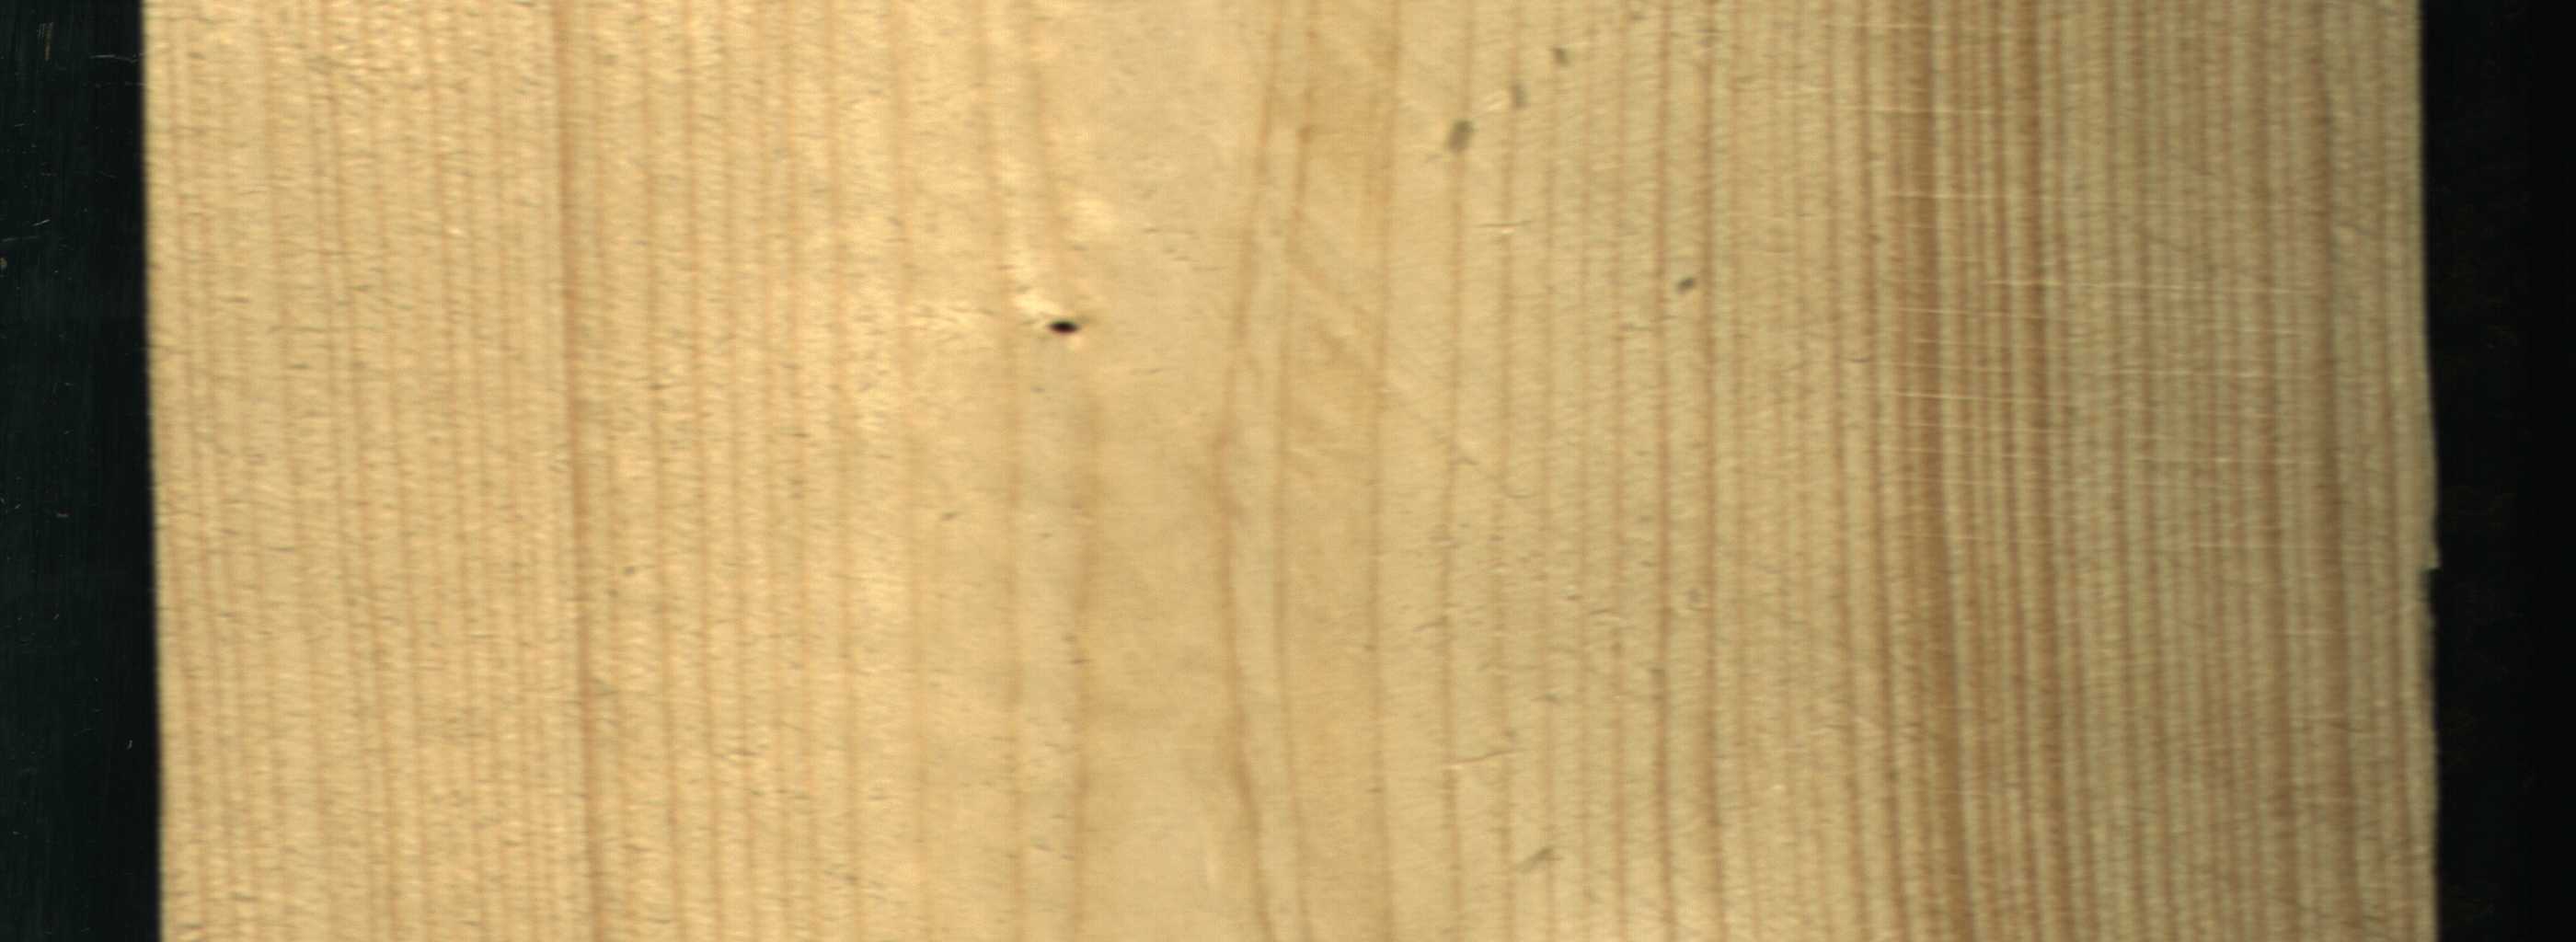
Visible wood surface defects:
Dead_Knot